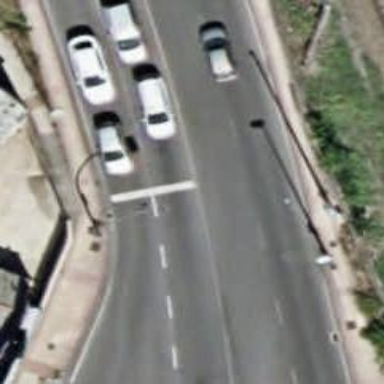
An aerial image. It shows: Road with traffic signals.